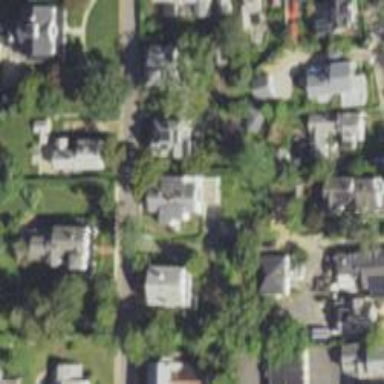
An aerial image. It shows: Neighbourhood with historic district.